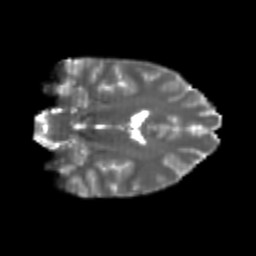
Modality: T2w
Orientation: coronal
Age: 24
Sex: female
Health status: healthy
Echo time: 0.074 s